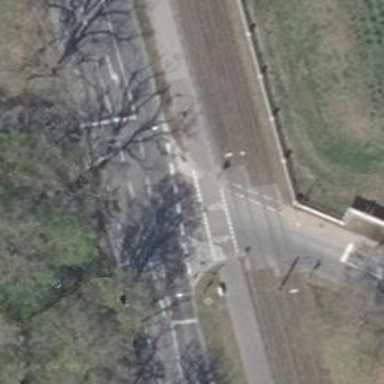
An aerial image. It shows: Level crossing with lights at the railway.